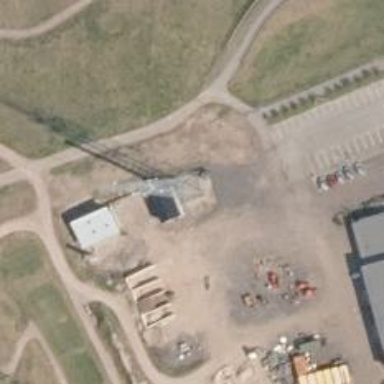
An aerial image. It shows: Mast structure.